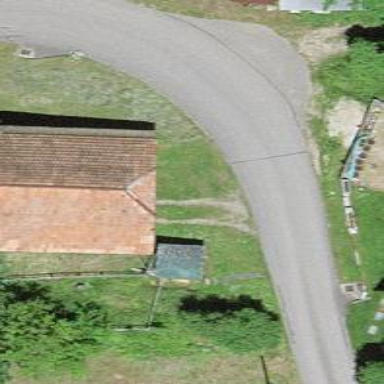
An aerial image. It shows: Barn.